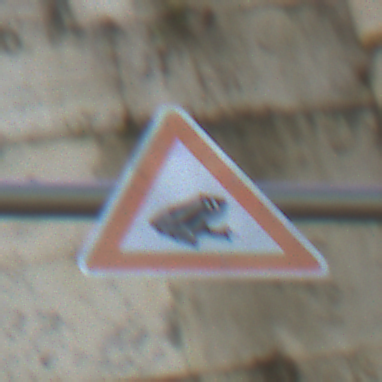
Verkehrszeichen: AmphibienwanderungLinks
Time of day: Midday
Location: Outdoor (Urban)
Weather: Clear
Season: NotSpecified
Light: Natural